Question: I call a function that returns a list with ID that i want to use in chained call. Everything seems to work until i want to read all those objects that are returned.. Those are promises but i cannot find out why i cannot resolve them.
'''
//Get bubbles and then it calls another function getBubbleMessage with result from previous and last getBubbleMessage returns an array of promises.
$scope.loadStartPage = function () {
$scope.getBubblesThatUserHasAccessTo().then($scope.getBubbleMessage).then(function (data) {
$log.info("INFO:: " + data);
$scope.bubblesWithMessages = data;
});
};
$scope.getBubblesThatUserHasAccessTo = function () {
var deferred = $q.defer();
BubblesService.getBubblesUserAccess().then(function (result) {
deferred.resolve(result);
});
return deferred.promise;
};
'''
This function is gettings some things that we need to resolve messages connected to those id:s that above service is returning
'''
$scope.getBubblesThatUserHasAccessTo = function () {
var deferred = $q.defer();
BubblesService.getBubblesUserAccess().then(function (result) {
deferred.resolve(result);
});
return deferred.promise;
};
'''
This function get alls messages and returns promise objects - and these i cannot resolve??
'''
$scope.getBubbleMessage = function (data) {
var deferred = $q.defer();
var promises = [];
angular.forEach(data, function (item) {
$log.info("DDD" + item.name);
var promise = BubblesService.getBubbleMessages(item.id, 0, 1);
promises.push(promise);
});
//return $q.all([promises]);
$q.all([promises]).then(function (result) {
$log.info(result);
return result[0];
});
};
'''
Above function returns an array of 60 objects..

In the end i want to have a new object that i use in my ng-repeat on page. I really think this is something todo that im new to angular and promises.... but after a couple of hours of trying to fix this i really need help :)
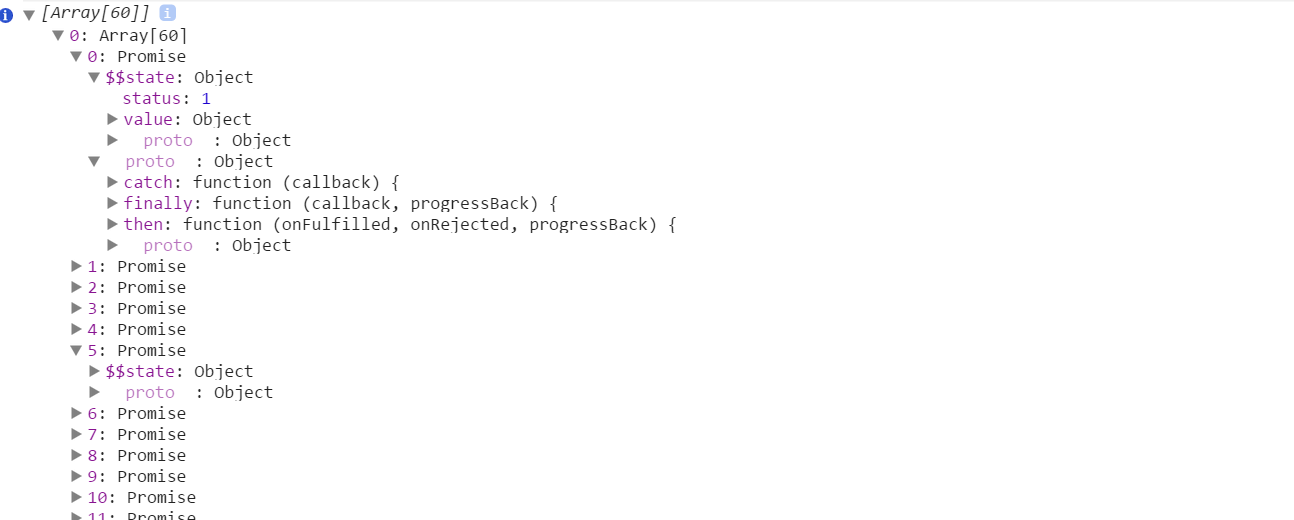
Answer: $q.all takes an array of promise. Here, you are doing $q.all([myPromises]), which resolve instantly, because '[myPromise]' is an array and not a promise (you give an array parameter with first and only element is an array of promise when you should simply use the promise array. So [] and not [[]]). Second issue : you are not returning this promise in the parent function.
You should simply change the block
'''
$q.all([promises]).then(function (result) {
$log.info(result);
return result[0];
});
'''
with
'''
return $q.all(promises);
'''
Which will resolve with an array of resolved for each promise in the array.